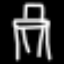
Label: chair